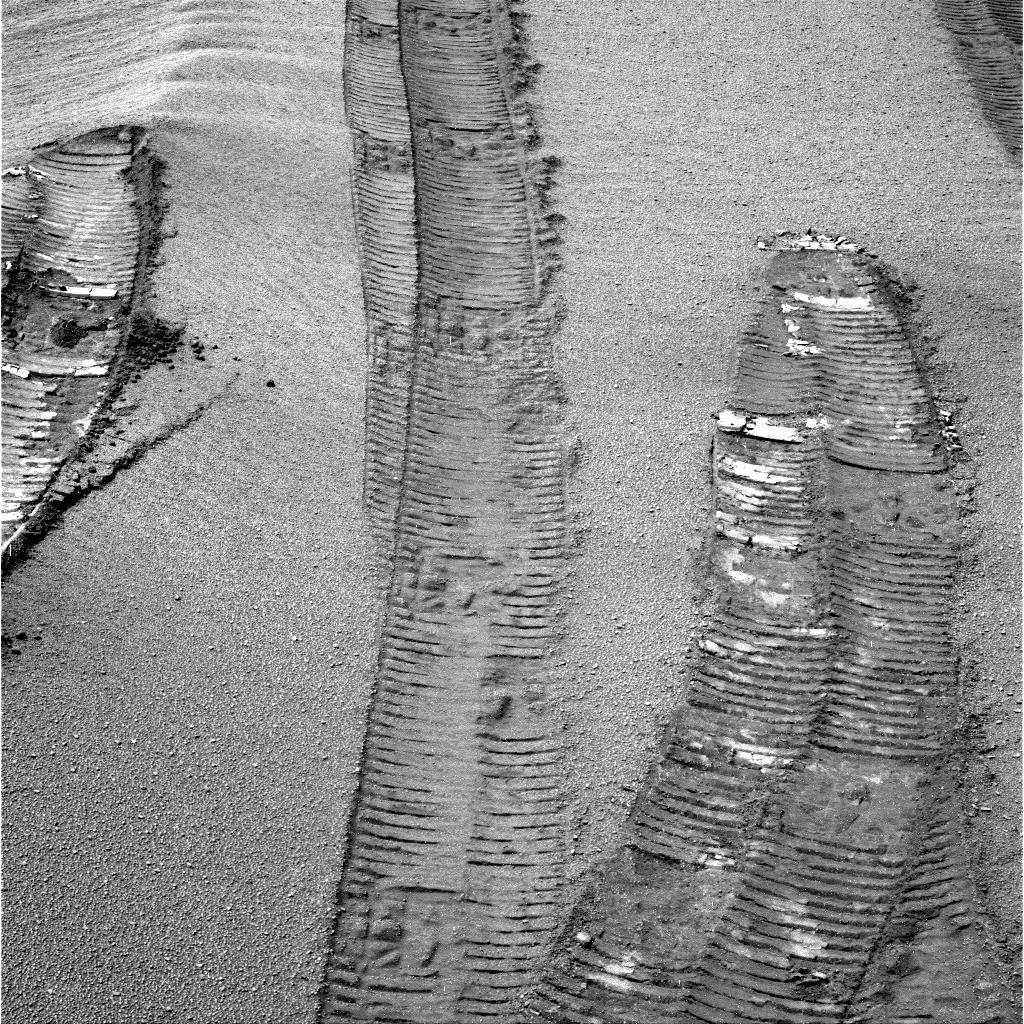
Terrain classes present: Gravel / Sand / Soil, Track